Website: home-depot
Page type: customer-info-address
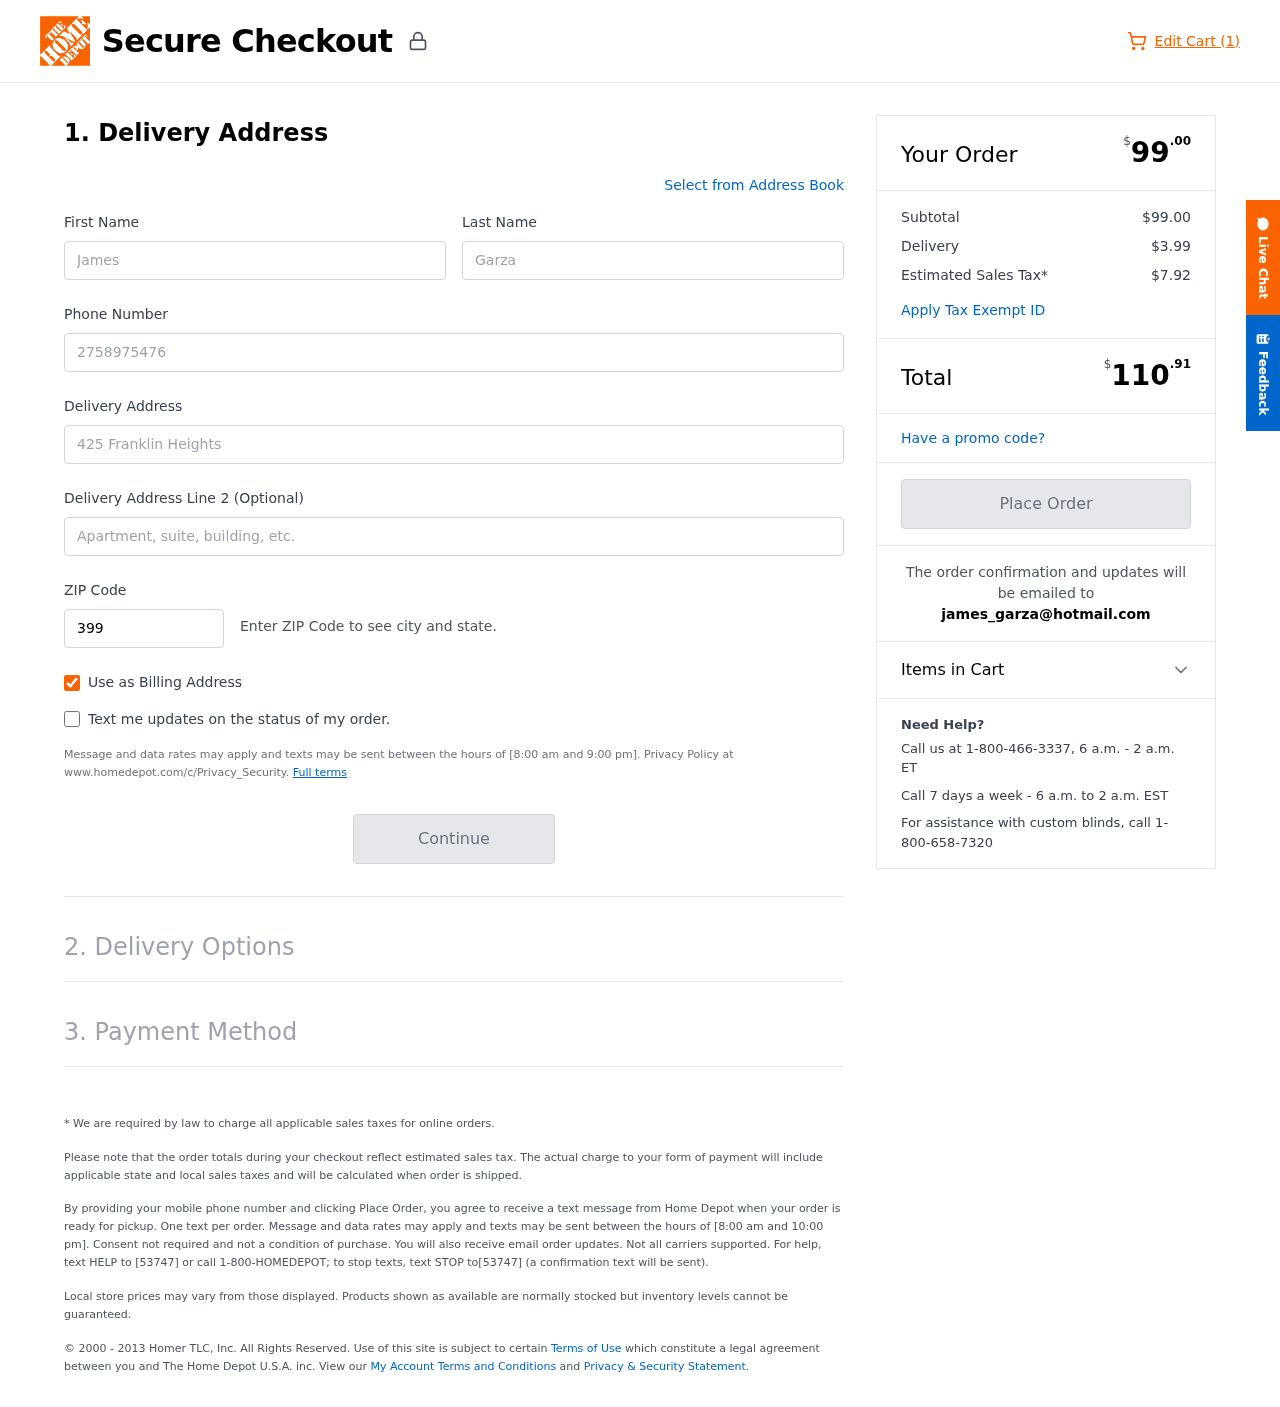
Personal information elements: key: PII_EMAIL
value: james_garza@hotmail.com
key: PII_FIRSTNAME
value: James
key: PII_LASTNAME
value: Garza
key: PII_PHONE
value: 2758975476
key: PII_POSTCODE
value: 39971
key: PII_STREET
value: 425 Franklin Heights
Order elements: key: ORDER_NUM_ITEMS
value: Edit Cart (1)
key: ORDER_SUBTOTAL_HEADER
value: $99.00
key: ORDER_SUBTOTAL
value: $99.00
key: ORDER_SHIPPING_COST
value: $3.99
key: ORDER_TAX
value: $7.92
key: ORDER_TOTAL2
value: $110.91